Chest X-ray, PA view. Patient: 30 years old, sex M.
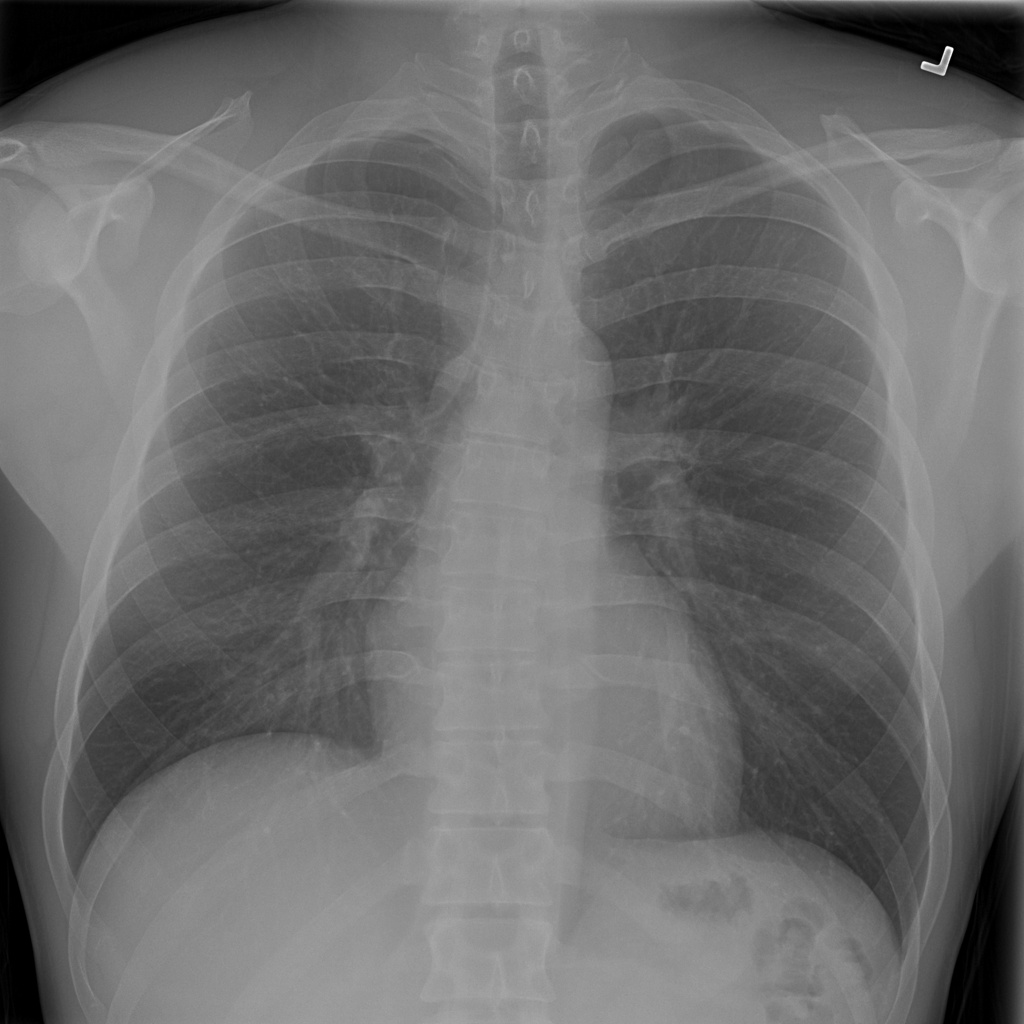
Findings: No Finding